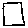
Label: square